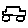
Label: car